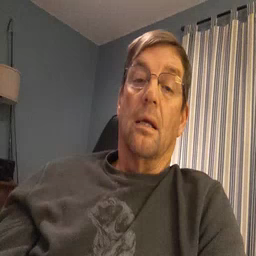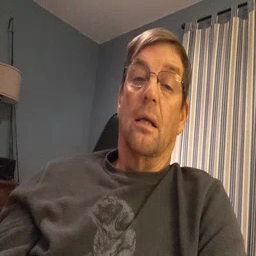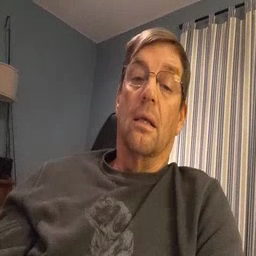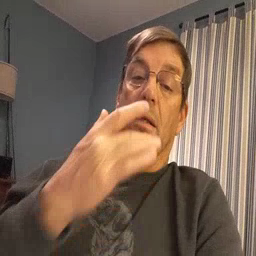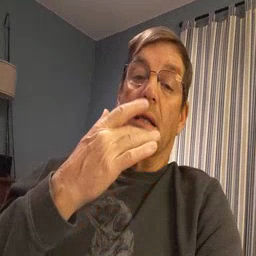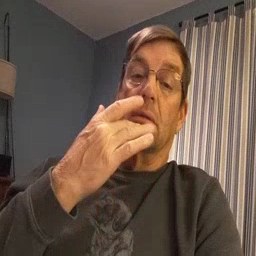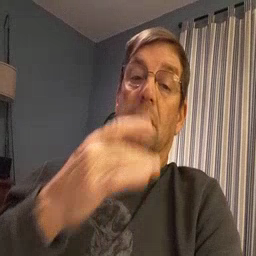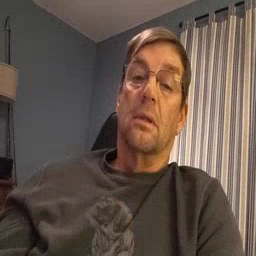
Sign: taste